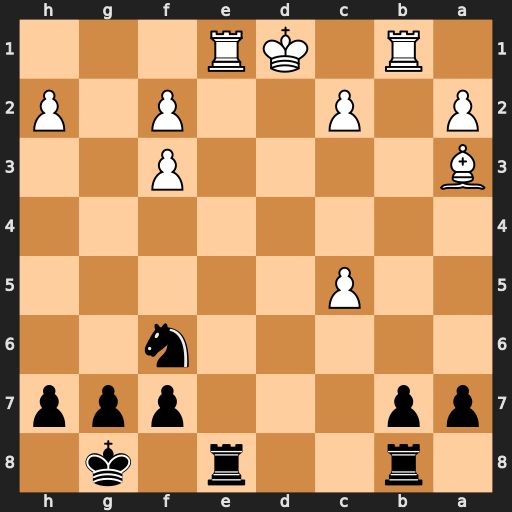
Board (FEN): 1r2r1k1/pp3ppp/5n2/2P5/8/B4P2/P1P2P1P/1R1KR3
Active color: b
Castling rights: -
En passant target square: -
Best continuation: Rbd8+ Kc1 Rxe1+